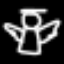
Label: angel